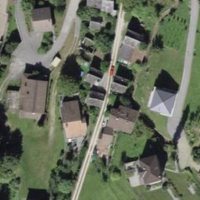
EUNIS habitat code: 54
Species observed at this site:
Asplenium trichomanes
Lasiommata maera
Coenonympha pamphilus
Euplagia quadripunctaria